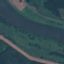
Land use / land cover: River